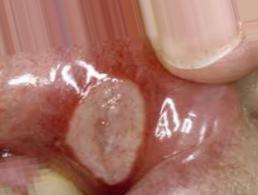
Condition: Mouth Ulcer